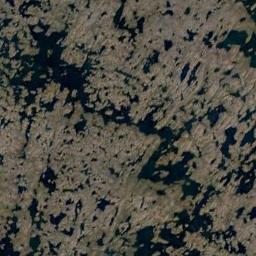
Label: wetland